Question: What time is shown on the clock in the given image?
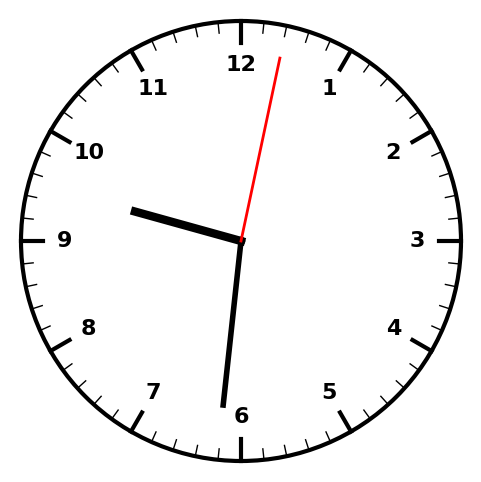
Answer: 09:31:02